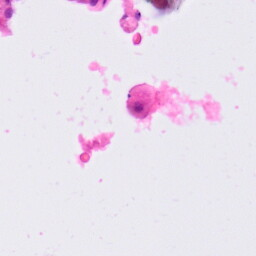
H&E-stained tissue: Lung